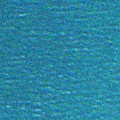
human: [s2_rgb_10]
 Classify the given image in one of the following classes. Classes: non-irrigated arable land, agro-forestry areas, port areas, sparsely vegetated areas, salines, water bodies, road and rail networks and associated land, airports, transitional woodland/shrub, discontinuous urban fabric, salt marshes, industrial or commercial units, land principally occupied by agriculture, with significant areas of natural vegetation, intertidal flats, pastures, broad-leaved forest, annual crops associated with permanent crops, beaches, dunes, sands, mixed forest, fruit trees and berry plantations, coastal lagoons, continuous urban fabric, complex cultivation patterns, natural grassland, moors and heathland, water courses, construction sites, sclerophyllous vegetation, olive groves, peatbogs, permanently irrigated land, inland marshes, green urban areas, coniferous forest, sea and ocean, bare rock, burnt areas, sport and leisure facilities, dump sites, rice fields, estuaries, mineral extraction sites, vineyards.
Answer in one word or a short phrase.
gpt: sea and ocean